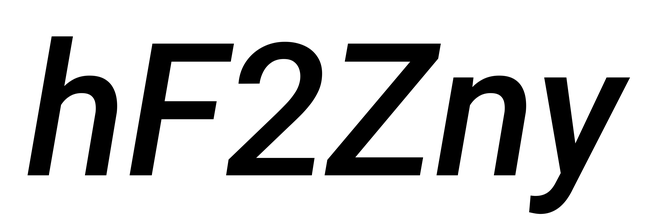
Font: Roboto-Italic_Medium_Italic